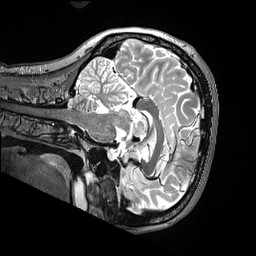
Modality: T2w
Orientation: sagittal
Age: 39
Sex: female
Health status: ill
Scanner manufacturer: siemens
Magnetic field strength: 3 T
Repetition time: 3.2 s
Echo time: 0.563 s